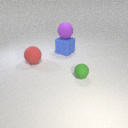
large blue rubber cube below large purple rubber sphere